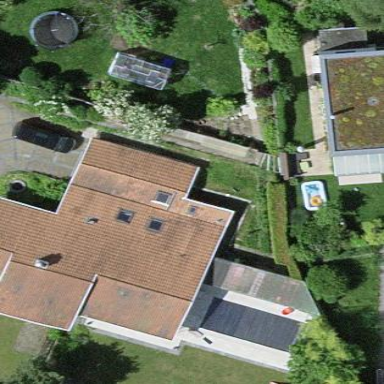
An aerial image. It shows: Simple and straightforward house.